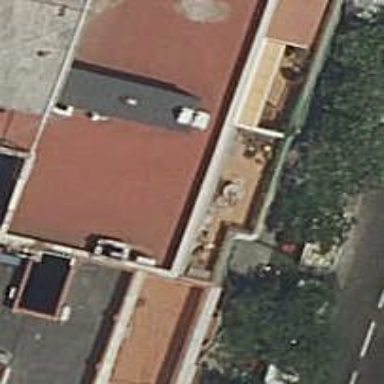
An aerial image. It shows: Restaurant.